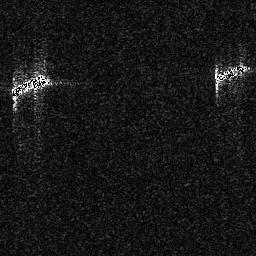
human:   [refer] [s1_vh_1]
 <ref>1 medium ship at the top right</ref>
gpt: <box>[[83, 23, 97, 32, 0]]</box>